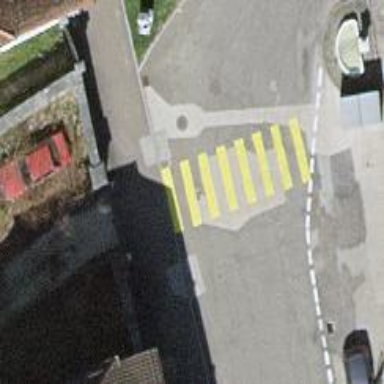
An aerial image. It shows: Uncontrolled zebra crossing with notable zebra markings.